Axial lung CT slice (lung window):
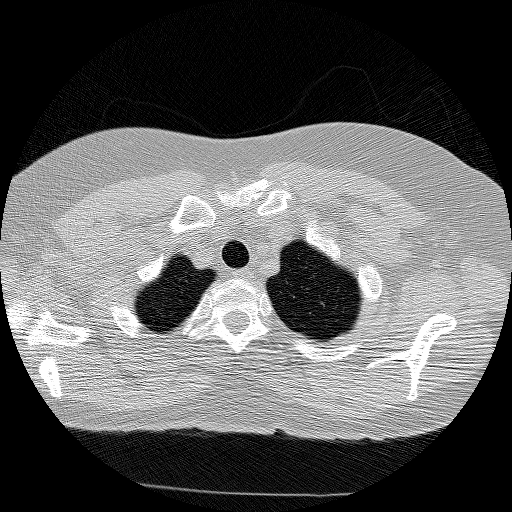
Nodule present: no